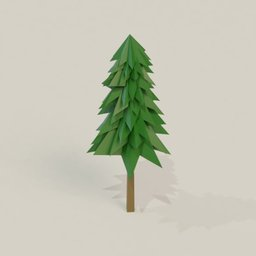
Label: nature